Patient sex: M
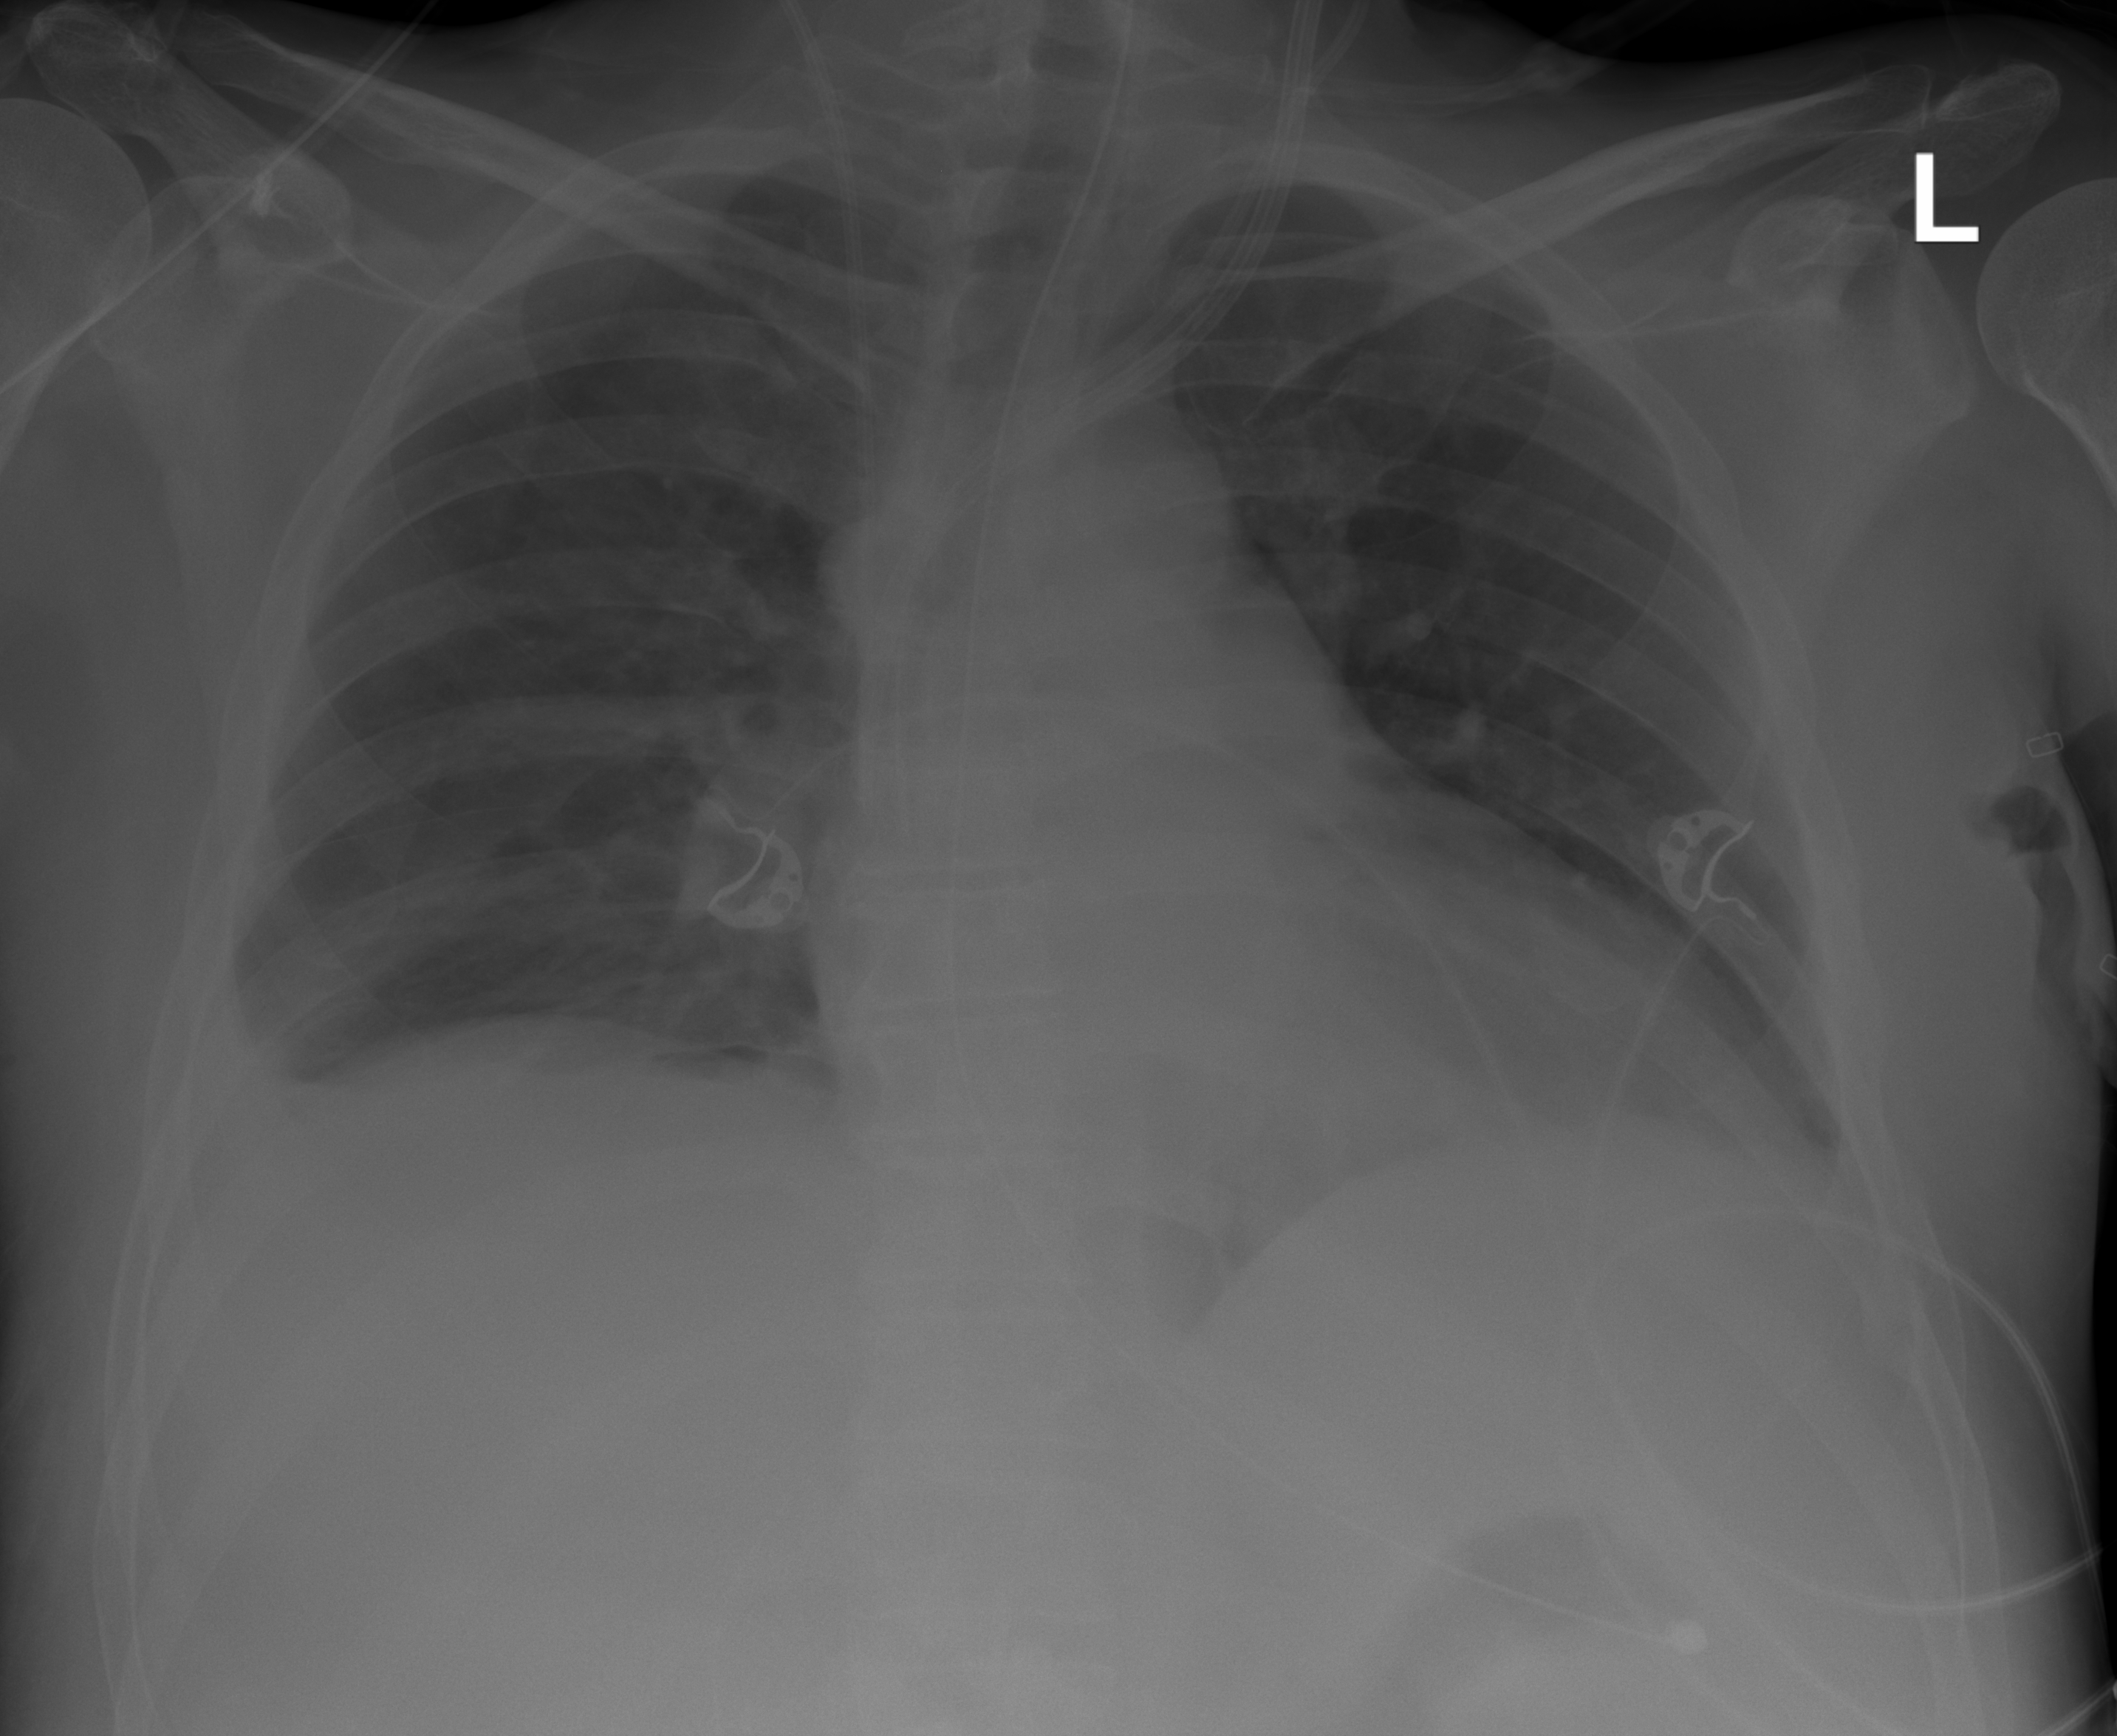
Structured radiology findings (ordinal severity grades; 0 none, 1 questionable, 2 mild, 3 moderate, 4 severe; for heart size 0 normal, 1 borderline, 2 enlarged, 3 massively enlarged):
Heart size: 2
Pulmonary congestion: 2
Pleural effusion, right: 2
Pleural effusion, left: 0
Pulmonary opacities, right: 0
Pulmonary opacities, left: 0
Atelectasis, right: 0
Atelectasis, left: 0